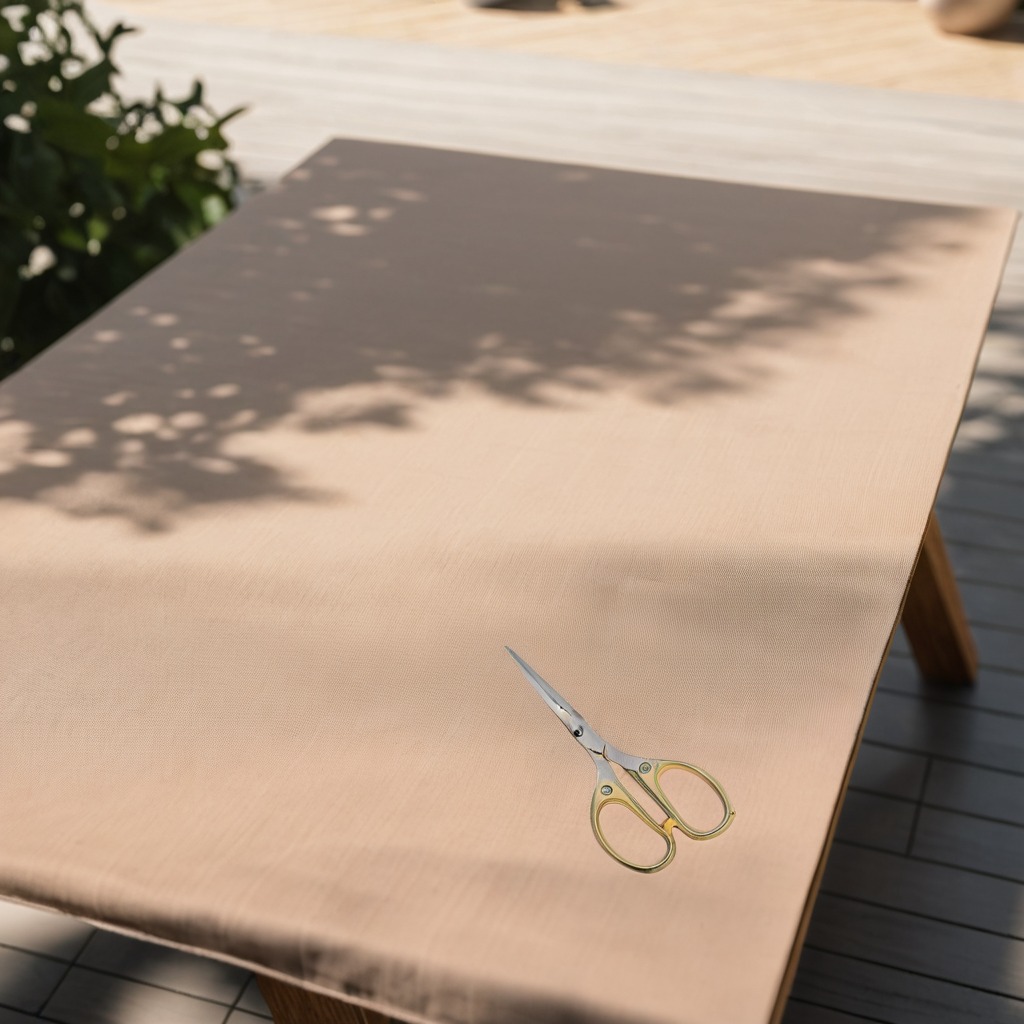
A scissor lying on a wooden table in an outdoor workshop during daytime bright natural light soft shadows worn but beneath the cloth